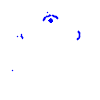
Particle: pion